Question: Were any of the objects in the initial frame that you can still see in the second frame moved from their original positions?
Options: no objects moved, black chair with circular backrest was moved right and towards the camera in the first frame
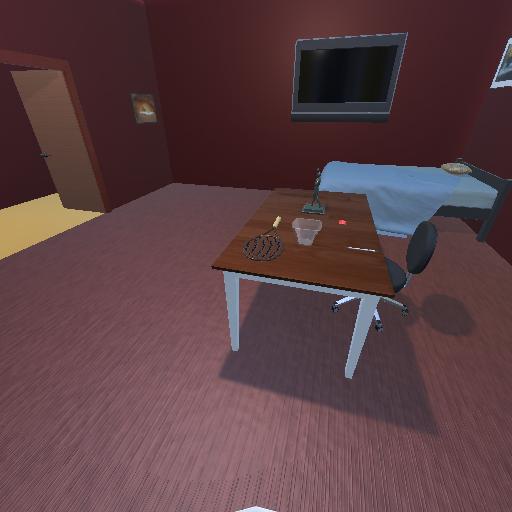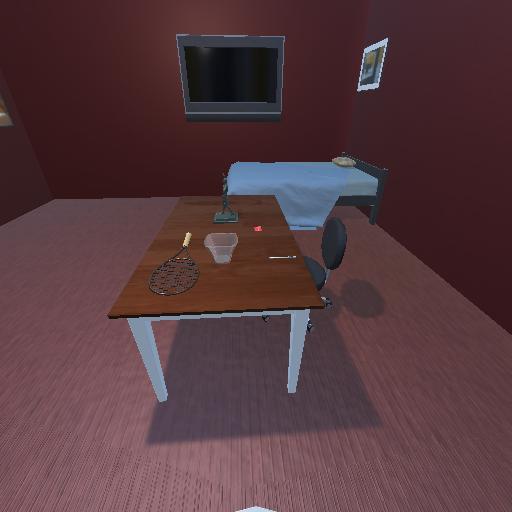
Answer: no objects moved